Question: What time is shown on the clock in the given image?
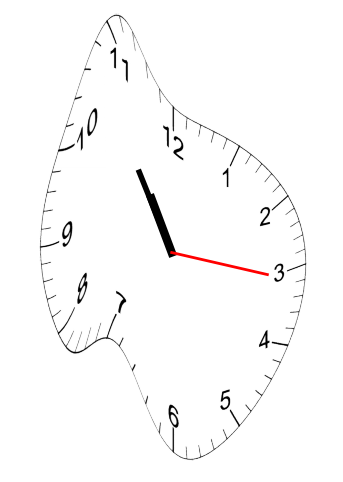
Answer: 10:54:16